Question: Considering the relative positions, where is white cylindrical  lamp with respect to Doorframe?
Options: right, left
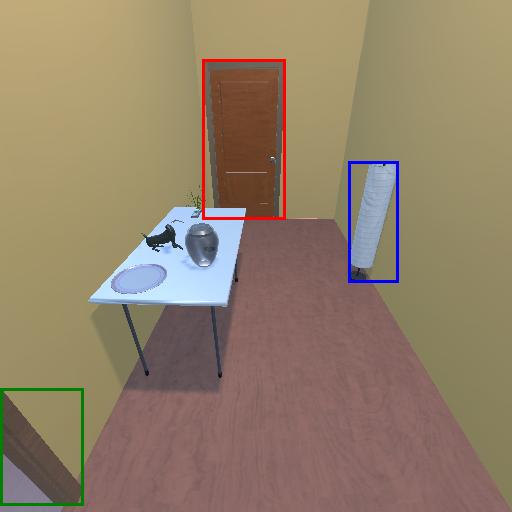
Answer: right